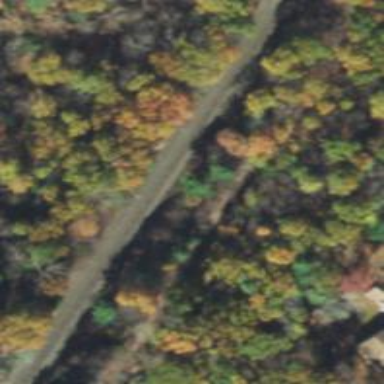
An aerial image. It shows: Railway track.